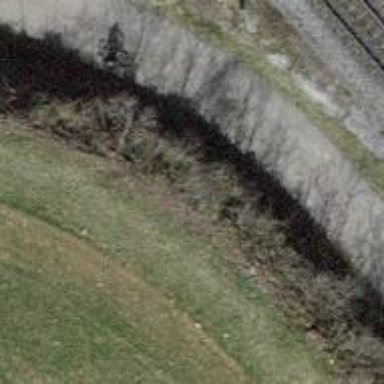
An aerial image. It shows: Hedge barrier.